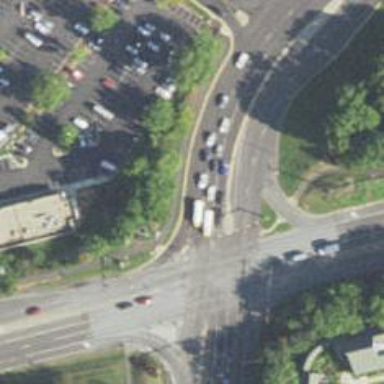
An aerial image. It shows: Asphalt road with primary link designation.